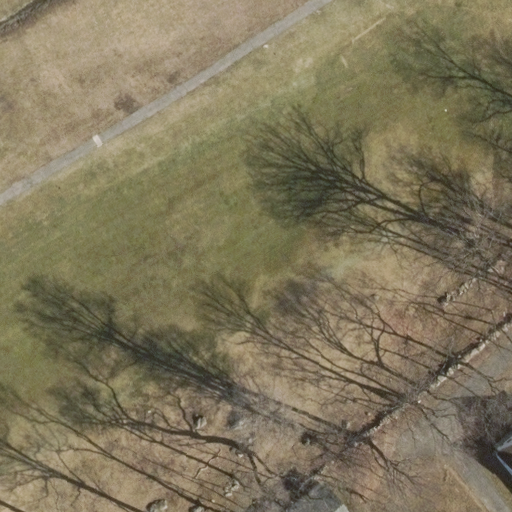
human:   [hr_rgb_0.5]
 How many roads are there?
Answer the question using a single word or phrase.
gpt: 0

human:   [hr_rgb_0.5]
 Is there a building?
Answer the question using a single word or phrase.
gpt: yes

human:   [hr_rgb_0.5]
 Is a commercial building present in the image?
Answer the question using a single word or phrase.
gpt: no

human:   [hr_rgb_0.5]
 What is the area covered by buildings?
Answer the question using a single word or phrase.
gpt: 65m2

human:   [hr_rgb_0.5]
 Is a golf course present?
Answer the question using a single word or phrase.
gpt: yes

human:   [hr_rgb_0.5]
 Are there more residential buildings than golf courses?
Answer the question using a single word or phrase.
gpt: yes

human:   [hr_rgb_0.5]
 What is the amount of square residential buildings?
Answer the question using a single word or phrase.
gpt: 0

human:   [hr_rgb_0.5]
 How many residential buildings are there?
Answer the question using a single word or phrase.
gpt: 2

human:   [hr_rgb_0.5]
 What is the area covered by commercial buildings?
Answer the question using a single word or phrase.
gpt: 0m2

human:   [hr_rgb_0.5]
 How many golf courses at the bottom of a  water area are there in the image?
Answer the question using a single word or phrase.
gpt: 0

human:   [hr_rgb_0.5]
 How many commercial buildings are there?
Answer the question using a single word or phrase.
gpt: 0

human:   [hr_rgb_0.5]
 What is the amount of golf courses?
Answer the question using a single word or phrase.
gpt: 1

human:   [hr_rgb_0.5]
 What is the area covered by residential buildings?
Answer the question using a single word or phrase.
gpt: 65m2

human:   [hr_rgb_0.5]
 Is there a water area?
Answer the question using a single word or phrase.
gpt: no

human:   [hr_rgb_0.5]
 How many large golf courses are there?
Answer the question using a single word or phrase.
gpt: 1

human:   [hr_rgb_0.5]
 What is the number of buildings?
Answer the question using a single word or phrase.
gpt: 2

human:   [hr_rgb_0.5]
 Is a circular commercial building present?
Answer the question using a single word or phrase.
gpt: no

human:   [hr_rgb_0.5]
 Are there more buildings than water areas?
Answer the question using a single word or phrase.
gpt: yes

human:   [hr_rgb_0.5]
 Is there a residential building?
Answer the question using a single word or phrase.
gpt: yes

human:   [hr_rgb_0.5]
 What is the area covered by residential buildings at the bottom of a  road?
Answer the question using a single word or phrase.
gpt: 0m2

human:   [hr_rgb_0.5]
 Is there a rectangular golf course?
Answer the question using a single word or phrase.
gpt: yes

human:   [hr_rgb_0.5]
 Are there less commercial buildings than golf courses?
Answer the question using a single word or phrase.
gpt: yes

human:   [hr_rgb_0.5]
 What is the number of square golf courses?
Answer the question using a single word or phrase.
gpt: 0

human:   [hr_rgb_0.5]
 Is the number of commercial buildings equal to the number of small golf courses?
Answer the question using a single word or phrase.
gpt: yes

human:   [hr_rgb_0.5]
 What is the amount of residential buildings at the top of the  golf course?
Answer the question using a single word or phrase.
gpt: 0

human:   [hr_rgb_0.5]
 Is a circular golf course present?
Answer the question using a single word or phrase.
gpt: no

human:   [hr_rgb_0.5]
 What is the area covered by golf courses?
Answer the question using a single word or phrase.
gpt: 10307m2

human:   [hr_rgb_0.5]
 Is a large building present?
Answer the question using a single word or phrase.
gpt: no

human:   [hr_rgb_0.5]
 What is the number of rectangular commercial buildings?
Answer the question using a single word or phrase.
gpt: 0

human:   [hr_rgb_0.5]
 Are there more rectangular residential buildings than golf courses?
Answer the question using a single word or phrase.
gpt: yes

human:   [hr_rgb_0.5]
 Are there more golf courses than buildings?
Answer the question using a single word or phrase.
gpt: no

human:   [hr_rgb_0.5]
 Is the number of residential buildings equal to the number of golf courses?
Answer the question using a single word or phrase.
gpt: no

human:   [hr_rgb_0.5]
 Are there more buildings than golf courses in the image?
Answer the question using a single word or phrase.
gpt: yes

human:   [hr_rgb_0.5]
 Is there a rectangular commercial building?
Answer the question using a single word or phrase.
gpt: no

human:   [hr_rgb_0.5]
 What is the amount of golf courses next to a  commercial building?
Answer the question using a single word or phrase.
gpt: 0

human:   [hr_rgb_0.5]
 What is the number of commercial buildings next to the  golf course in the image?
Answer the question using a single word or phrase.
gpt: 0

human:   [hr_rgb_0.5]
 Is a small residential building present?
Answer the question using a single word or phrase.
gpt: yes

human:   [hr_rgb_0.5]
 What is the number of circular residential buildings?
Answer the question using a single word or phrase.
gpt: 0

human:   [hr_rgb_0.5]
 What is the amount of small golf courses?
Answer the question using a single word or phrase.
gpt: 0

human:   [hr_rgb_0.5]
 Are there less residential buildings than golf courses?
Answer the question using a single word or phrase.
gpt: no

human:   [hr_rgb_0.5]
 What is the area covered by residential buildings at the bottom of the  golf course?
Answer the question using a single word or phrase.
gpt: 65m2

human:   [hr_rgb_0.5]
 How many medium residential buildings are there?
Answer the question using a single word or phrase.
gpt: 0

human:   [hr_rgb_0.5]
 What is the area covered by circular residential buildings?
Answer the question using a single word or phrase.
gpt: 0m2

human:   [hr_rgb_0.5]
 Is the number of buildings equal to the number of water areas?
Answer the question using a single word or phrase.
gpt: no

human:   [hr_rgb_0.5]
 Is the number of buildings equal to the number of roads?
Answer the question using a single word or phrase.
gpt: no

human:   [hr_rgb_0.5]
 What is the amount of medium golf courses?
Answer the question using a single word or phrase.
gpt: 0

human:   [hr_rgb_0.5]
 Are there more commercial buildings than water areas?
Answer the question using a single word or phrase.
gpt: no

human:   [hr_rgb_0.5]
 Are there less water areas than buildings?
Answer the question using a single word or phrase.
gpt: yes

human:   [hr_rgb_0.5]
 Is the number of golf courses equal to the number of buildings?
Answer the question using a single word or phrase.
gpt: no

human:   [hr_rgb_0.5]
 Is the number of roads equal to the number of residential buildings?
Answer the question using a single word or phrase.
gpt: no

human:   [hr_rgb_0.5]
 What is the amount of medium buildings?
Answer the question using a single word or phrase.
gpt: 0

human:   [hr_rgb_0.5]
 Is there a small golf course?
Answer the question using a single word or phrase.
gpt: no

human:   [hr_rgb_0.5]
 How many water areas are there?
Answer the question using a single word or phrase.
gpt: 0

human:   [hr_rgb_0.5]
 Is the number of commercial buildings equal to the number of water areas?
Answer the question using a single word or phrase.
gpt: yes

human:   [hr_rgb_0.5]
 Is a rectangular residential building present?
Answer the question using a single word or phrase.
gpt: yes

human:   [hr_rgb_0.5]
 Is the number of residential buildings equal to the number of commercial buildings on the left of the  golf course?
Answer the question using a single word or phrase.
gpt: no

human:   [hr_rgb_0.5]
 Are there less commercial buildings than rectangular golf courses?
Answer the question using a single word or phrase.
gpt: yes

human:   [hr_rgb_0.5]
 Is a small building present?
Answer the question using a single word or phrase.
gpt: yes

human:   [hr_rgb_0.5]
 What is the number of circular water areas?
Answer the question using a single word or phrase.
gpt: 0

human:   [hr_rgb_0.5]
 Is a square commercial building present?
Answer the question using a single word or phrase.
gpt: no

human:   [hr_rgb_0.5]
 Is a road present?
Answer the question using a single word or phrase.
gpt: no

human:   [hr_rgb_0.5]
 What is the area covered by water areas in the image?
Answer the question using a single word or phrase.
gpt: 0m2

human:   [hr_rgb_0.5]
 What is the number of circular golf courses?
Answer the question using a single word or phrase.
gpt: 0

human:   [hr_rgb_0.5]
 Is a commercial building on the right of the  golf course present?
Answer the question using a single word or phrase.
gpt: no